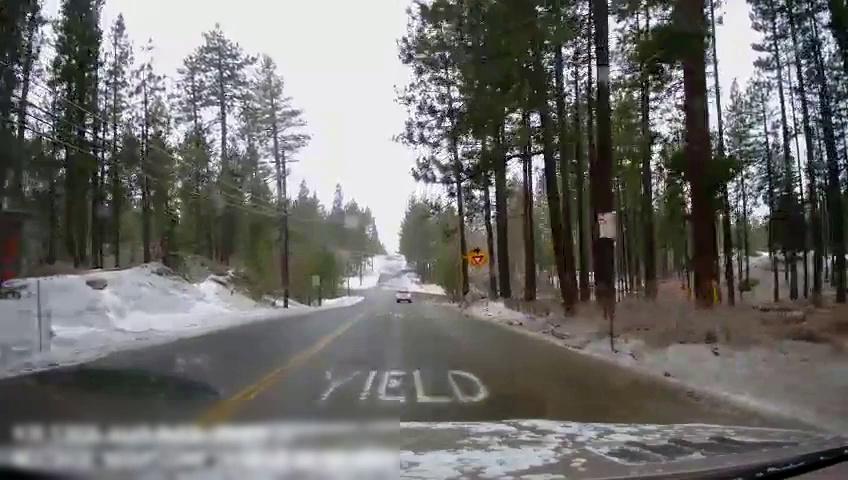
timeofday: Day
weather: Snowy
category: Drivable Space
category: Vehicles | SUV
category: Lanes | Current Lane
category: Traffic | Signs